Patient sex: M
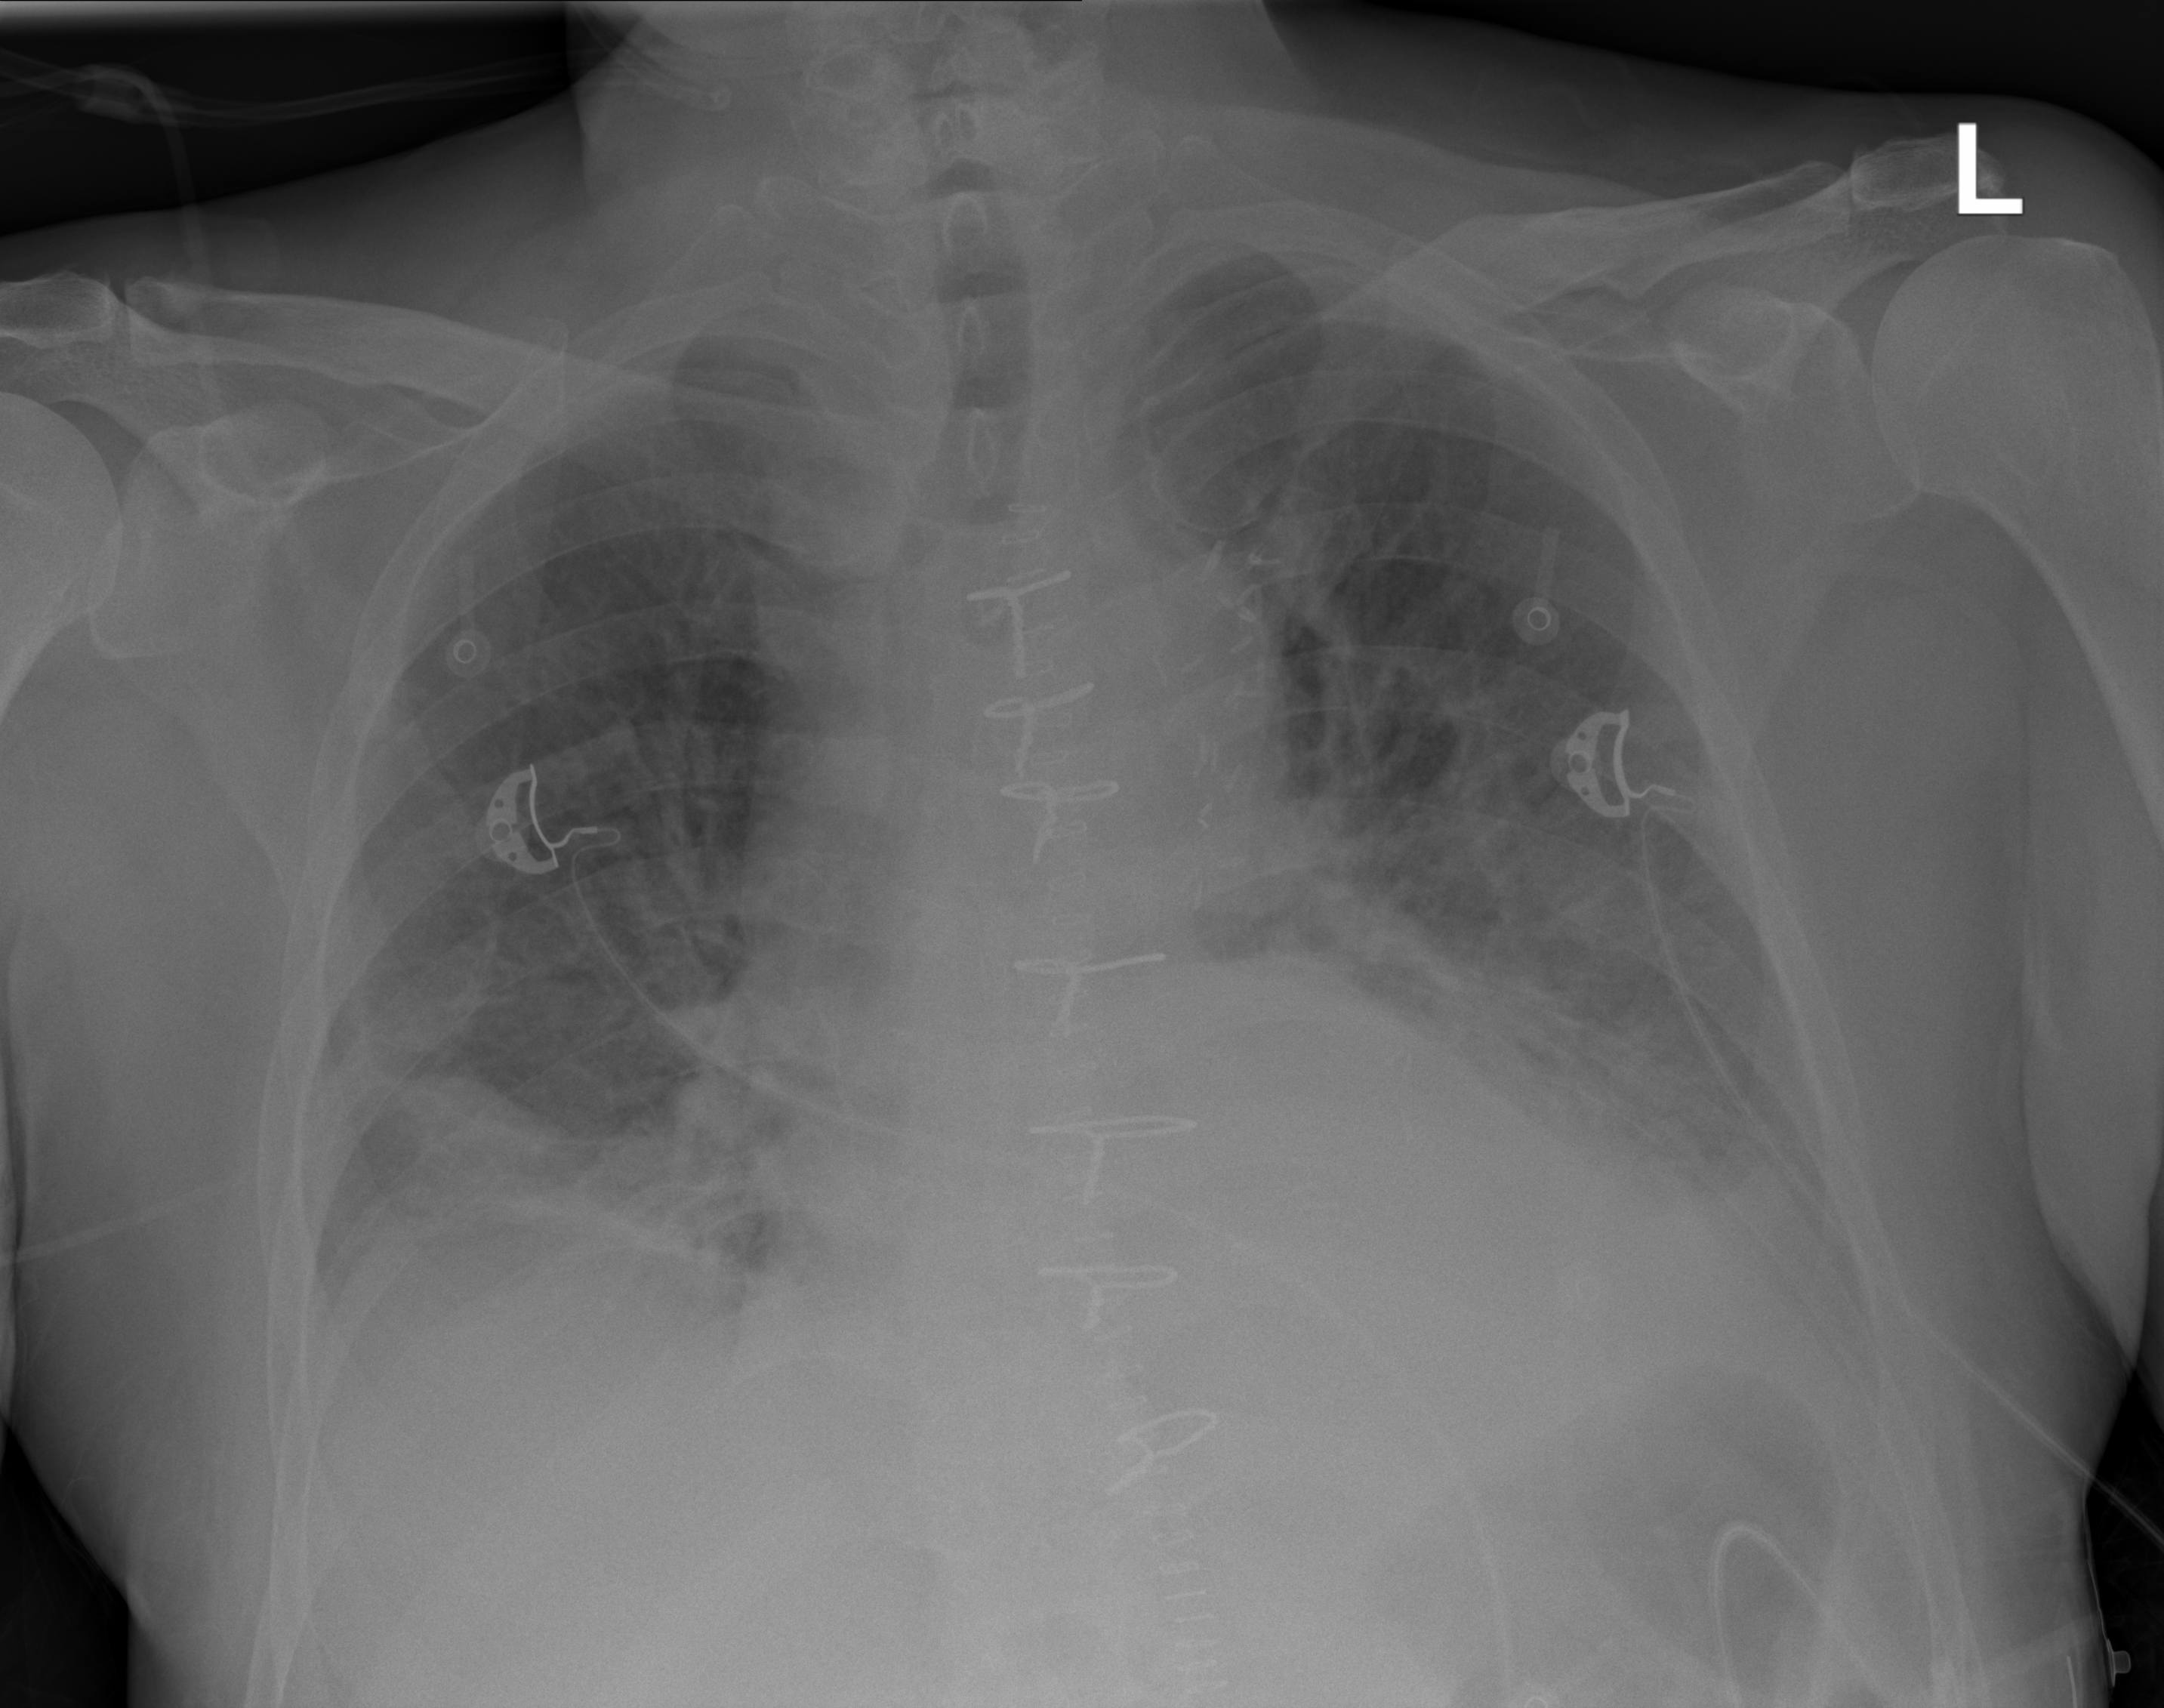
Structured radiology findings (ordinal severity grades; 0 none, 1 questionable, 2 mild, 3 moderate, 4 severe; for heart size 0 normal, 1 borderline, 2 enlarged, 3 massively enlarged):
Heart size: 2
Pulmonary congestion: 2
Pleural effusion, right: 2
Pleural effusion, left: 2
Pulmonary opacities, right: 2
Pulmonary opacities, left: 0
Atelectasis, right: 2
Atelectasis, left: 2